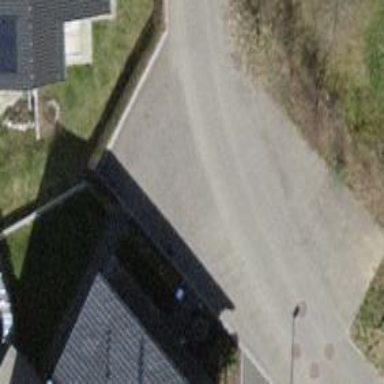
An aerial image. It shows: Turning circle on the road.